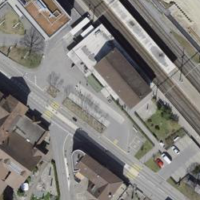
EUNIS habitat code: 54
Species observed at this site:
Corvus corone
Motacilla cinerea
Anas platyrhynchos
Chloris chloris
Streptopelia decaocto
Aix sponsa
Aix galericulata
Fringilla coelebs
Passer domesticus
Columba palumbus
Chroicocephalus ridibundus
Turdus merula
Phalacrocorax carbo
Parus major
Mergus merganser
Pica pica
Cinclus cinclus
Columba livia
Chamaenerion dodonaei